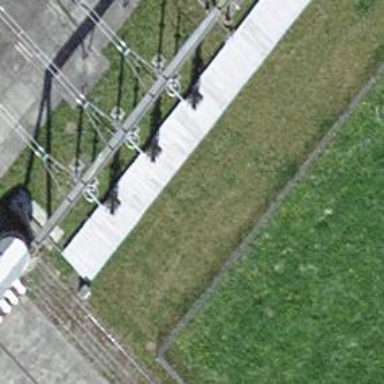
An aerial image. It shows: Three power lines with cables.